Question: I'm trying to define a css layer's stack in a custom.css file of a Blazor WASM project using VS 2022, but when it comes to define it, VS start complaining that '"layer" is not a known "@" directive'.
This is an excerpt of the affected code:
effected code portion

I've tried to search the web for a solution but found early nothing.
Is there someone that came across a similar issue and can help?
Thanks
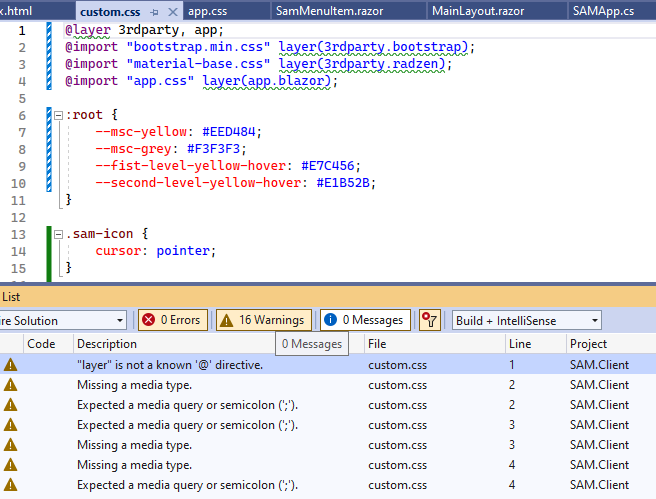
Answer: @H.H, you're right. Using the url property of the @import rule and fixing some wrong CSS's relative paths, it's now working as a charm:
'''
@layer vendor, blazor;
@import url('bootstrap/bootstrap.min.css') layer(vendor.bootstrap);
@import url('https://fonts.googleapis.com/icon?family=Material+Icons') layer(vendor.material-icons);
@import url('../_content/Radzen.Blazor/css/material-base.css') layer(vendor.radzen);
@import url('app.css') layer(blazor.app);
'''
Now the 3rd party CSS are layerd as expected and my custom.css (unlayerd) takes the precedence.